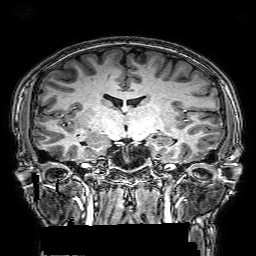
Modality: T1w
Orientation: sagittal
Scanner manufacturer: philips
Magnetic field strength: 3 T
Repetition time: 0.0096 s
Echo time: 0.0046 s